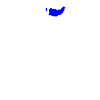
Particle: electron